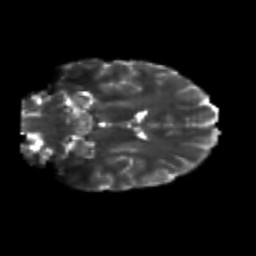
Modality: T2w
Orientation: coronal
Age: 21
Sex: male
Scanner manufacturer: siemens
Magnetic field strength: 3 T
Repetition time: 3.5 s
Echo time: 0.125 s